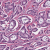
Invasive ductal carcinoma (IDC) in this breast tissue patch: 1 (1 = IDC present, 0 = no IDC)